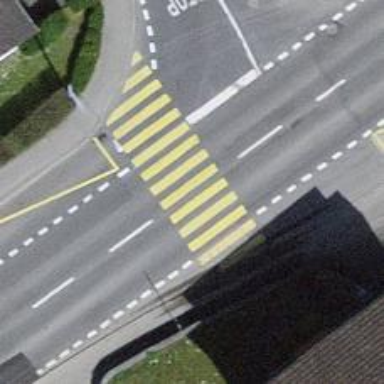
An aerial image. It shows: Marked crossing on the road.